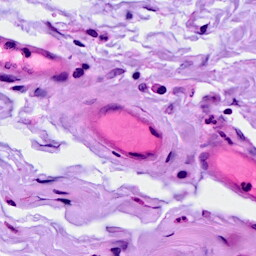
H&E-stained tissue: Breast